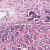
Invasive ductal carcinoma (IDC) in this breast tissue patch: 1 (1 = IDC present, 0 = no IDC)